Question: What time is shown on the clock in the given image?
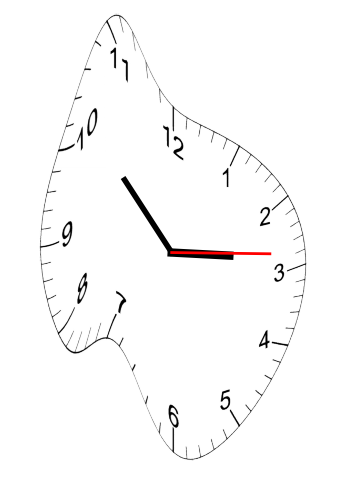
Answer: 02:52:14